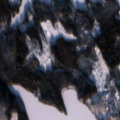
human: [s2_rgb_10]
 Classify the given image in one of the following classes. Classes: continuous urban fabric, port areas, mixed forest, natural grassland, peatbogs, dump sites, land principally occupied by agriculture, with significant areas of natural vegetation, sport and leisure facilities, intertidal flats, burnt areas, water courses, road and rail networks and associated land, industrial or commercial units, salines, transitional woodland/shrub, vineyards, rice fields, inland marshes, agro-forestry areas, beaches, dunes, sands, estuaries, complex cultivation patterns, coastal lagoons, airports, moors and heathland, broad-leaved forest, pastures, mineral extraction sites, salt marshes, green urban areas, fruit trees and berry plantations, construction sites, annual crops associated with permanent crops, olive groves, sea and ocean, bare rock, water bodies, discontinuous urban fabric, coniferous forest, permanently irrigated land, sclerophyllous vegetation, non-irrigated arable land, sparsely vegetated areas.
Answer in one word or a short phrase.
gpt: broad-leaved forest, mixed forest, transitional woodland/shrub, water bodies